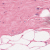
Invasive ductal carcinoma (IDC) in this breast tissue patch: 0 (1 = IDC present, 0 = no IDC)